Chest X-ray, AP view. Patient: 35 years old, sex M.
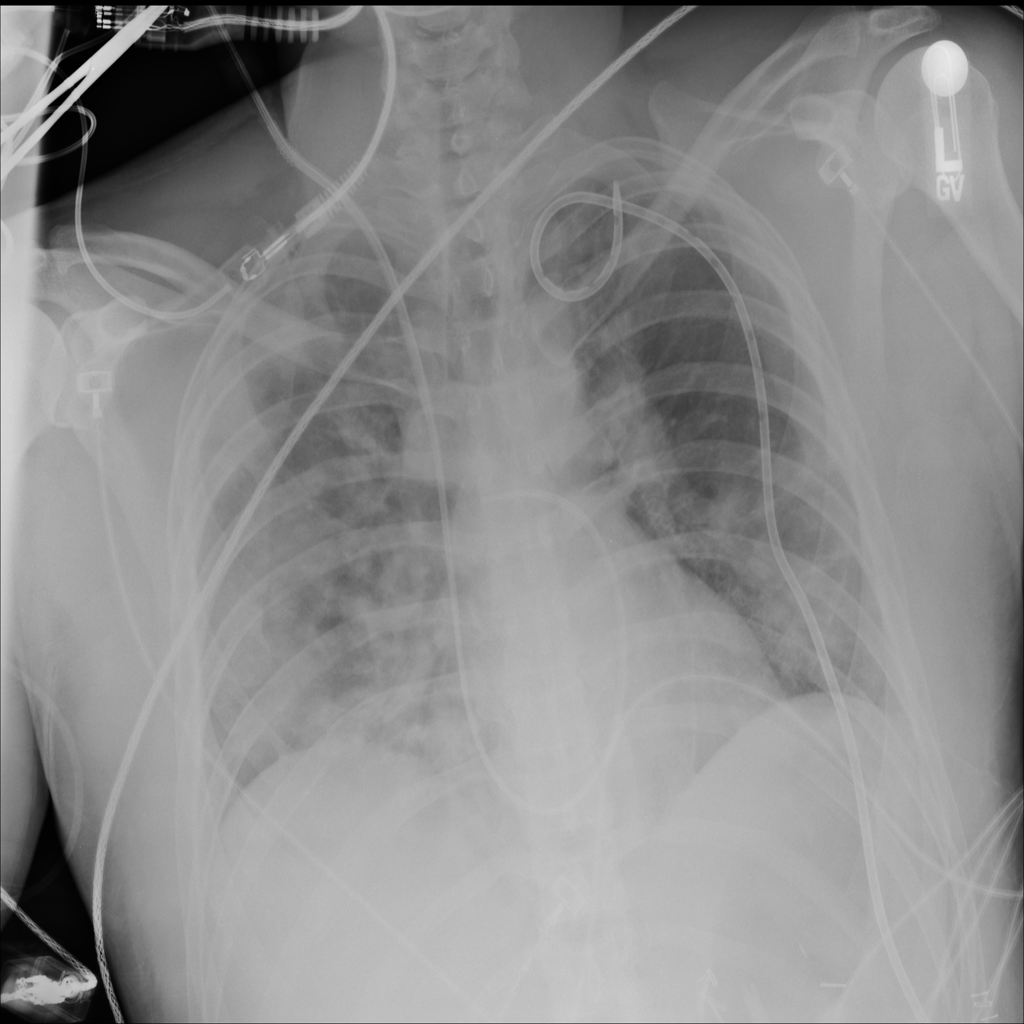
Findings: Infiltration